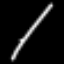
Label: line